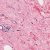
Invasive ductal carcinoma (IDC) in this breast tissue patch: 0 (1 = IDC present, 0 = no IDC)